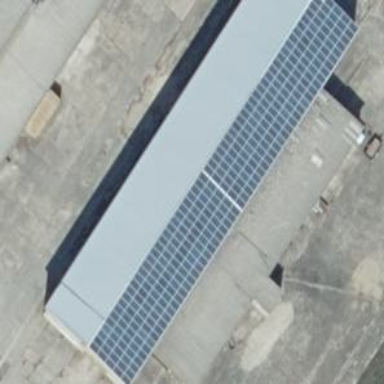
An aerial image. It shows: Solar photovoltaic panel generating electricity through small installation.